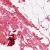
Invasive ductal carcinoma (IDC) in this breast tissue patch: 0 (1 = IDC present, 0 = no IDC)